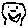
Label: smiley face